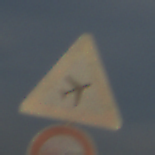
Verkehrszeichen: FlugbetriebLinks
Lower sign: Ueberholverbot
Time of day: SunriseSunset
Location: Outdoor (Nature)
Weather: PartlyCloudy
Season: NotSpecified
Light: Natural